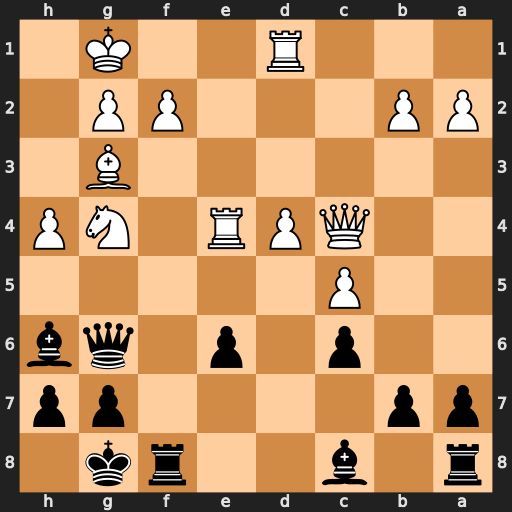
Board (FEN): r1b2rk1/pp4pp/2p1p1qb/2P5/2QPR1NP/6B1/PP3PP1/3R2K1
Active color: b
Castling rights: -
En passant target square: -
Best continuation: Qxe4 Nxh6+ gxh6